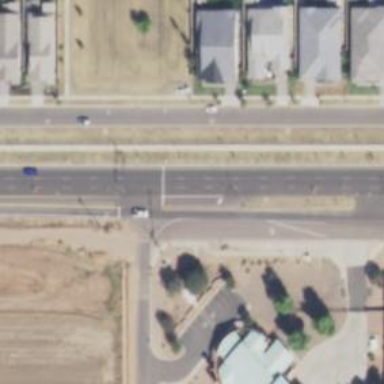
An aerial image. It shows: Solid stop line on the road.